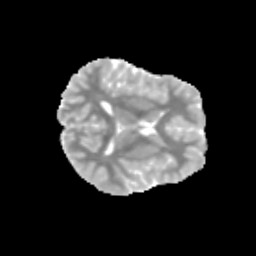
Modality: MD
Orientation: axial
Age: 11
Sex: female
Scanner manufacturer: siemens
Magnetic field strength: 3 T
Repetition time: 3.8 s
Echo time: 0.07 s